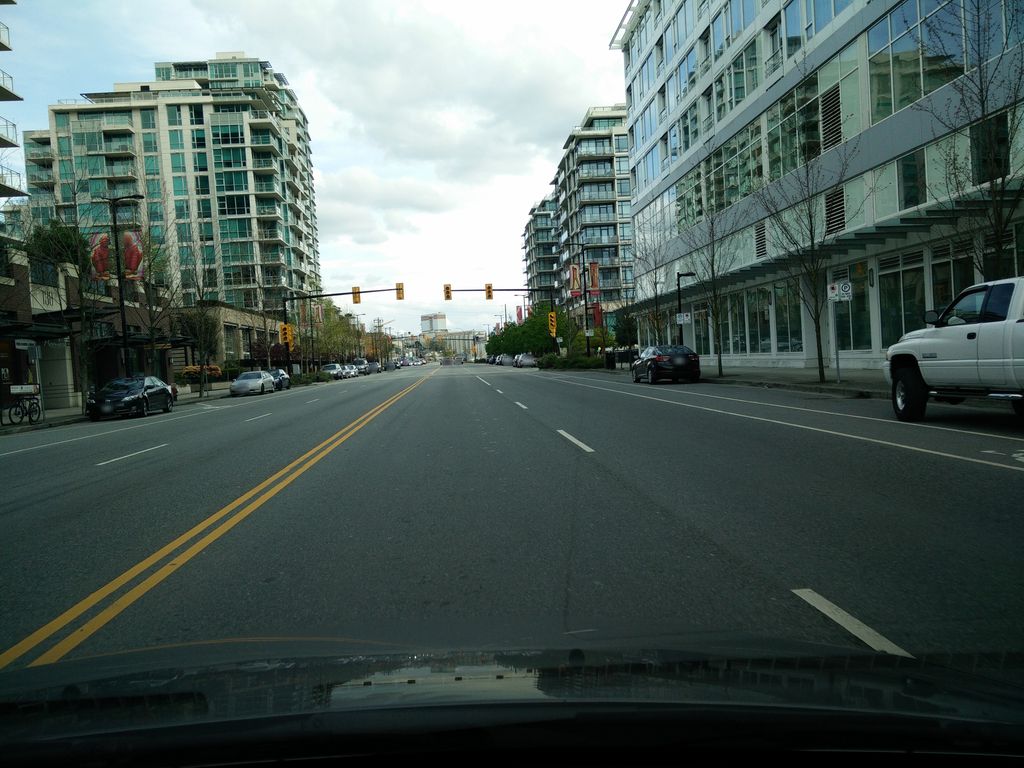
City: vancouver